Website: home-depot
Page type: customer-info-address
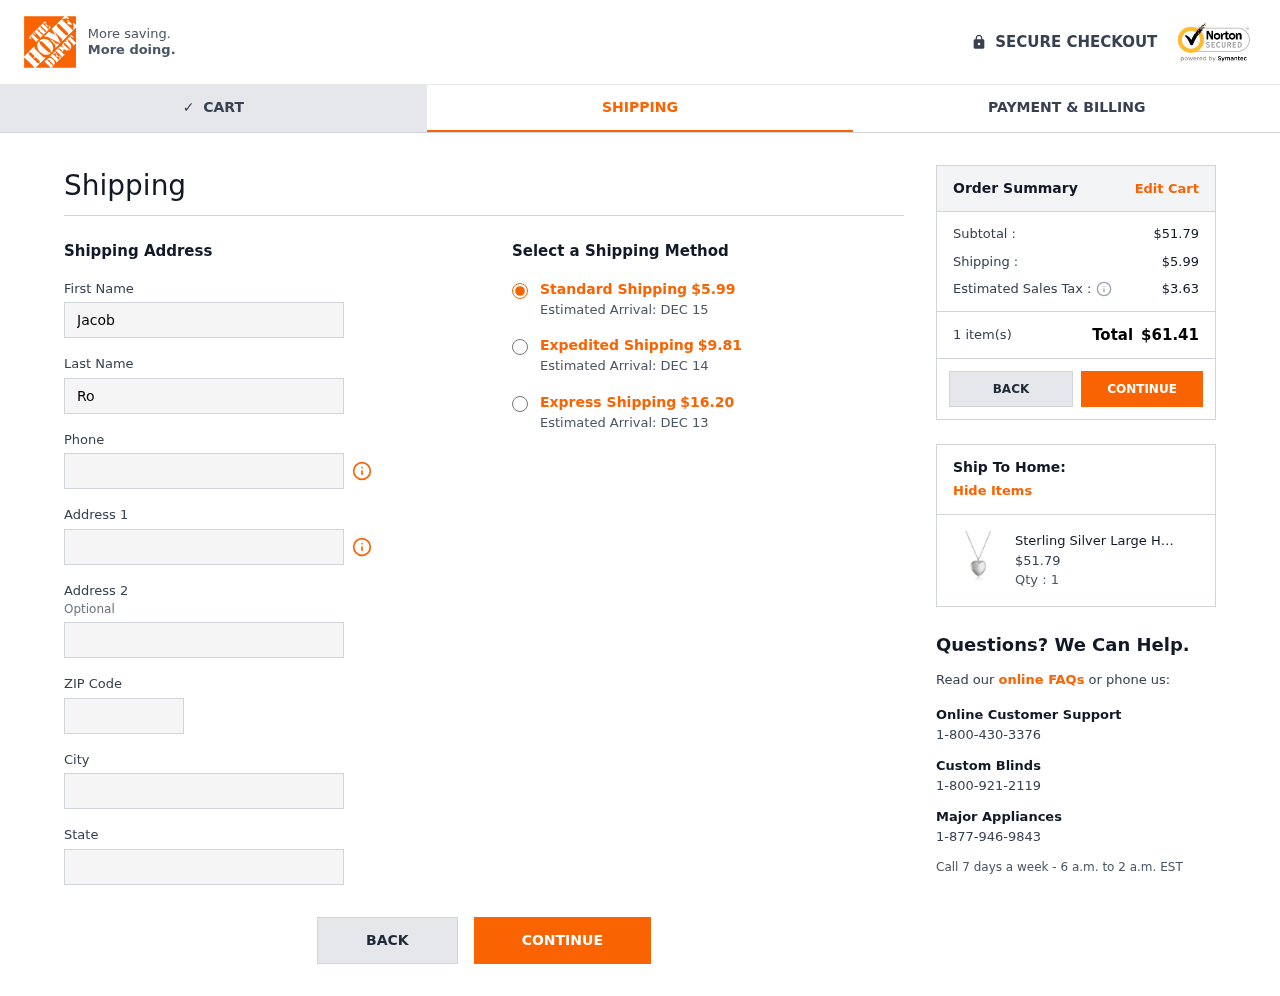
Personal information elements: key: PII_CITY
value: West Nancyville
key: PII_FIRSTNAME
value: Jacob
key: PII_LASTNAME
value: Rodriguez
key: PII_PHONE
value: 6699764403
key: PII_POSTCODE
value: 65398
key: PII_STATE
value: Tennessee
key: PII_STREET
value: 6410 Rodriguez Ferry
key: PII_STREET2
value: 966 Matthew Square Apt. 741
Product elements: key: PRODUCT1_NAME
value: Sterling Silver Large Hand Engraved Floral Heart Pendant with Satin and Polished Finish Locket Neckl
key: PRODUCT1_PRICE
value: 51.79
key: PRODUCT1_QUANTITY
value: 1
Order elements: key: ORDER_SHIPPING_COST
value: $5.99
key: ORDER_DELIVERY_DATE
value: Estimated Arrival: DEC 15
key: ORDER_SHIPPING_COST_EXPEDITED
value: $9.81
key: ORDER_DELIVERY_DATE_EXPEDITED
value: Estimated Arrival: DEC 14
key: ORDER_SHIPPING_COST_EXPRESS
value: $16.20
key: ORDER_DELIVERY_DATE_EXPRESS
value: Estimated Arrival: DEC 13
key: ORDER_SUBTOTAL
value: $51.79
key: ORDER_TAX
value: $3.63
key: ORDER_NUM_ITEMS
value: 1 item(s)
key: ORDER_TOTAL
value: $61.41